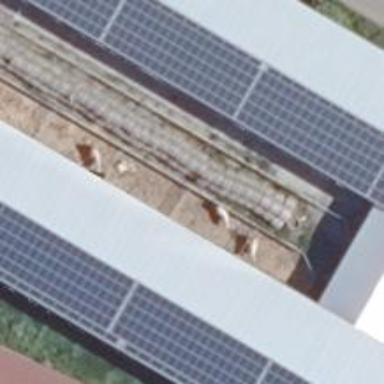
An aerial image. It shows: Small solar photovoltaic panel generator at farm auxiliary building.